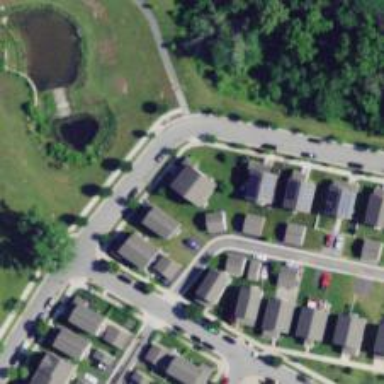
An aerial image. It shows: Alley classified as service road.